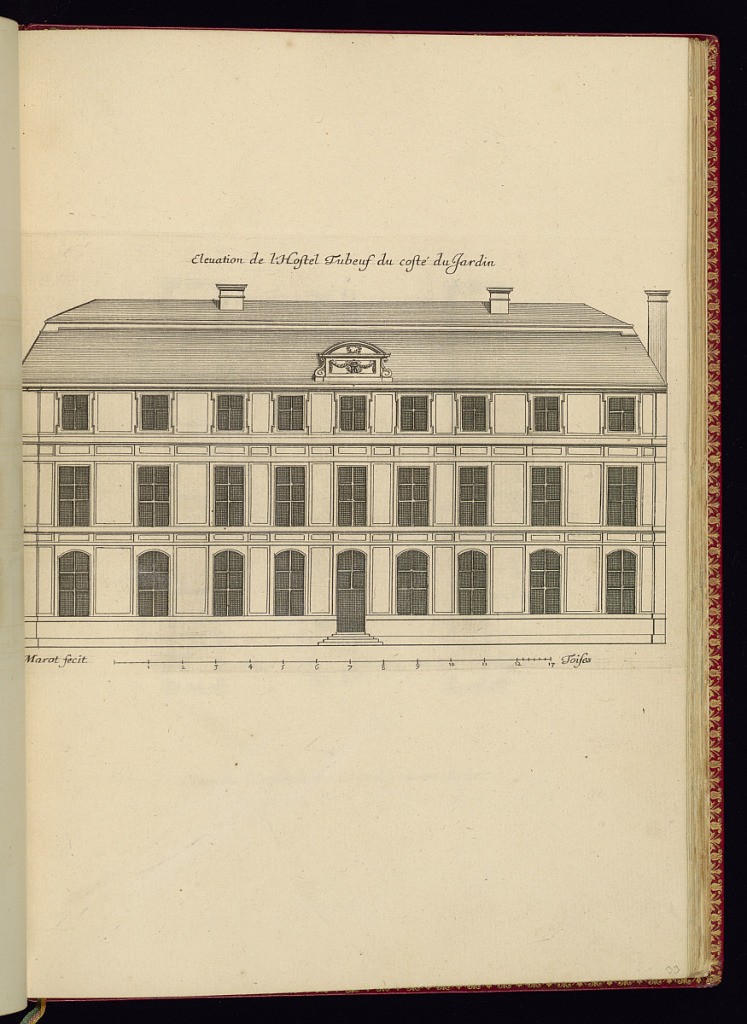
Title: Elevation de l’Hostel Tubeuf du costé du Jardin
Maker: Jean Marot, French, 1619 - 1679
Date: ca.1635–ca.1660
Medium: Etching on laid paper
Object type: Print
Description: Architectural elevation of an exterior façade of a Parisian hôtel particulier (grand house) featuring windows, and a cartouche with a festoon of leaves. A scale below. The plate is titled and signed.